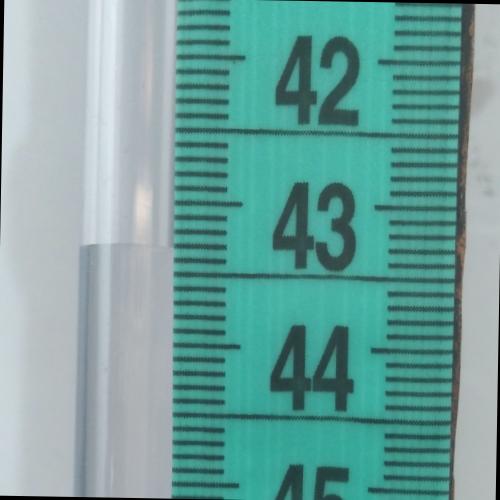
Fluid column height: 43.3 cm